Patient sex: M
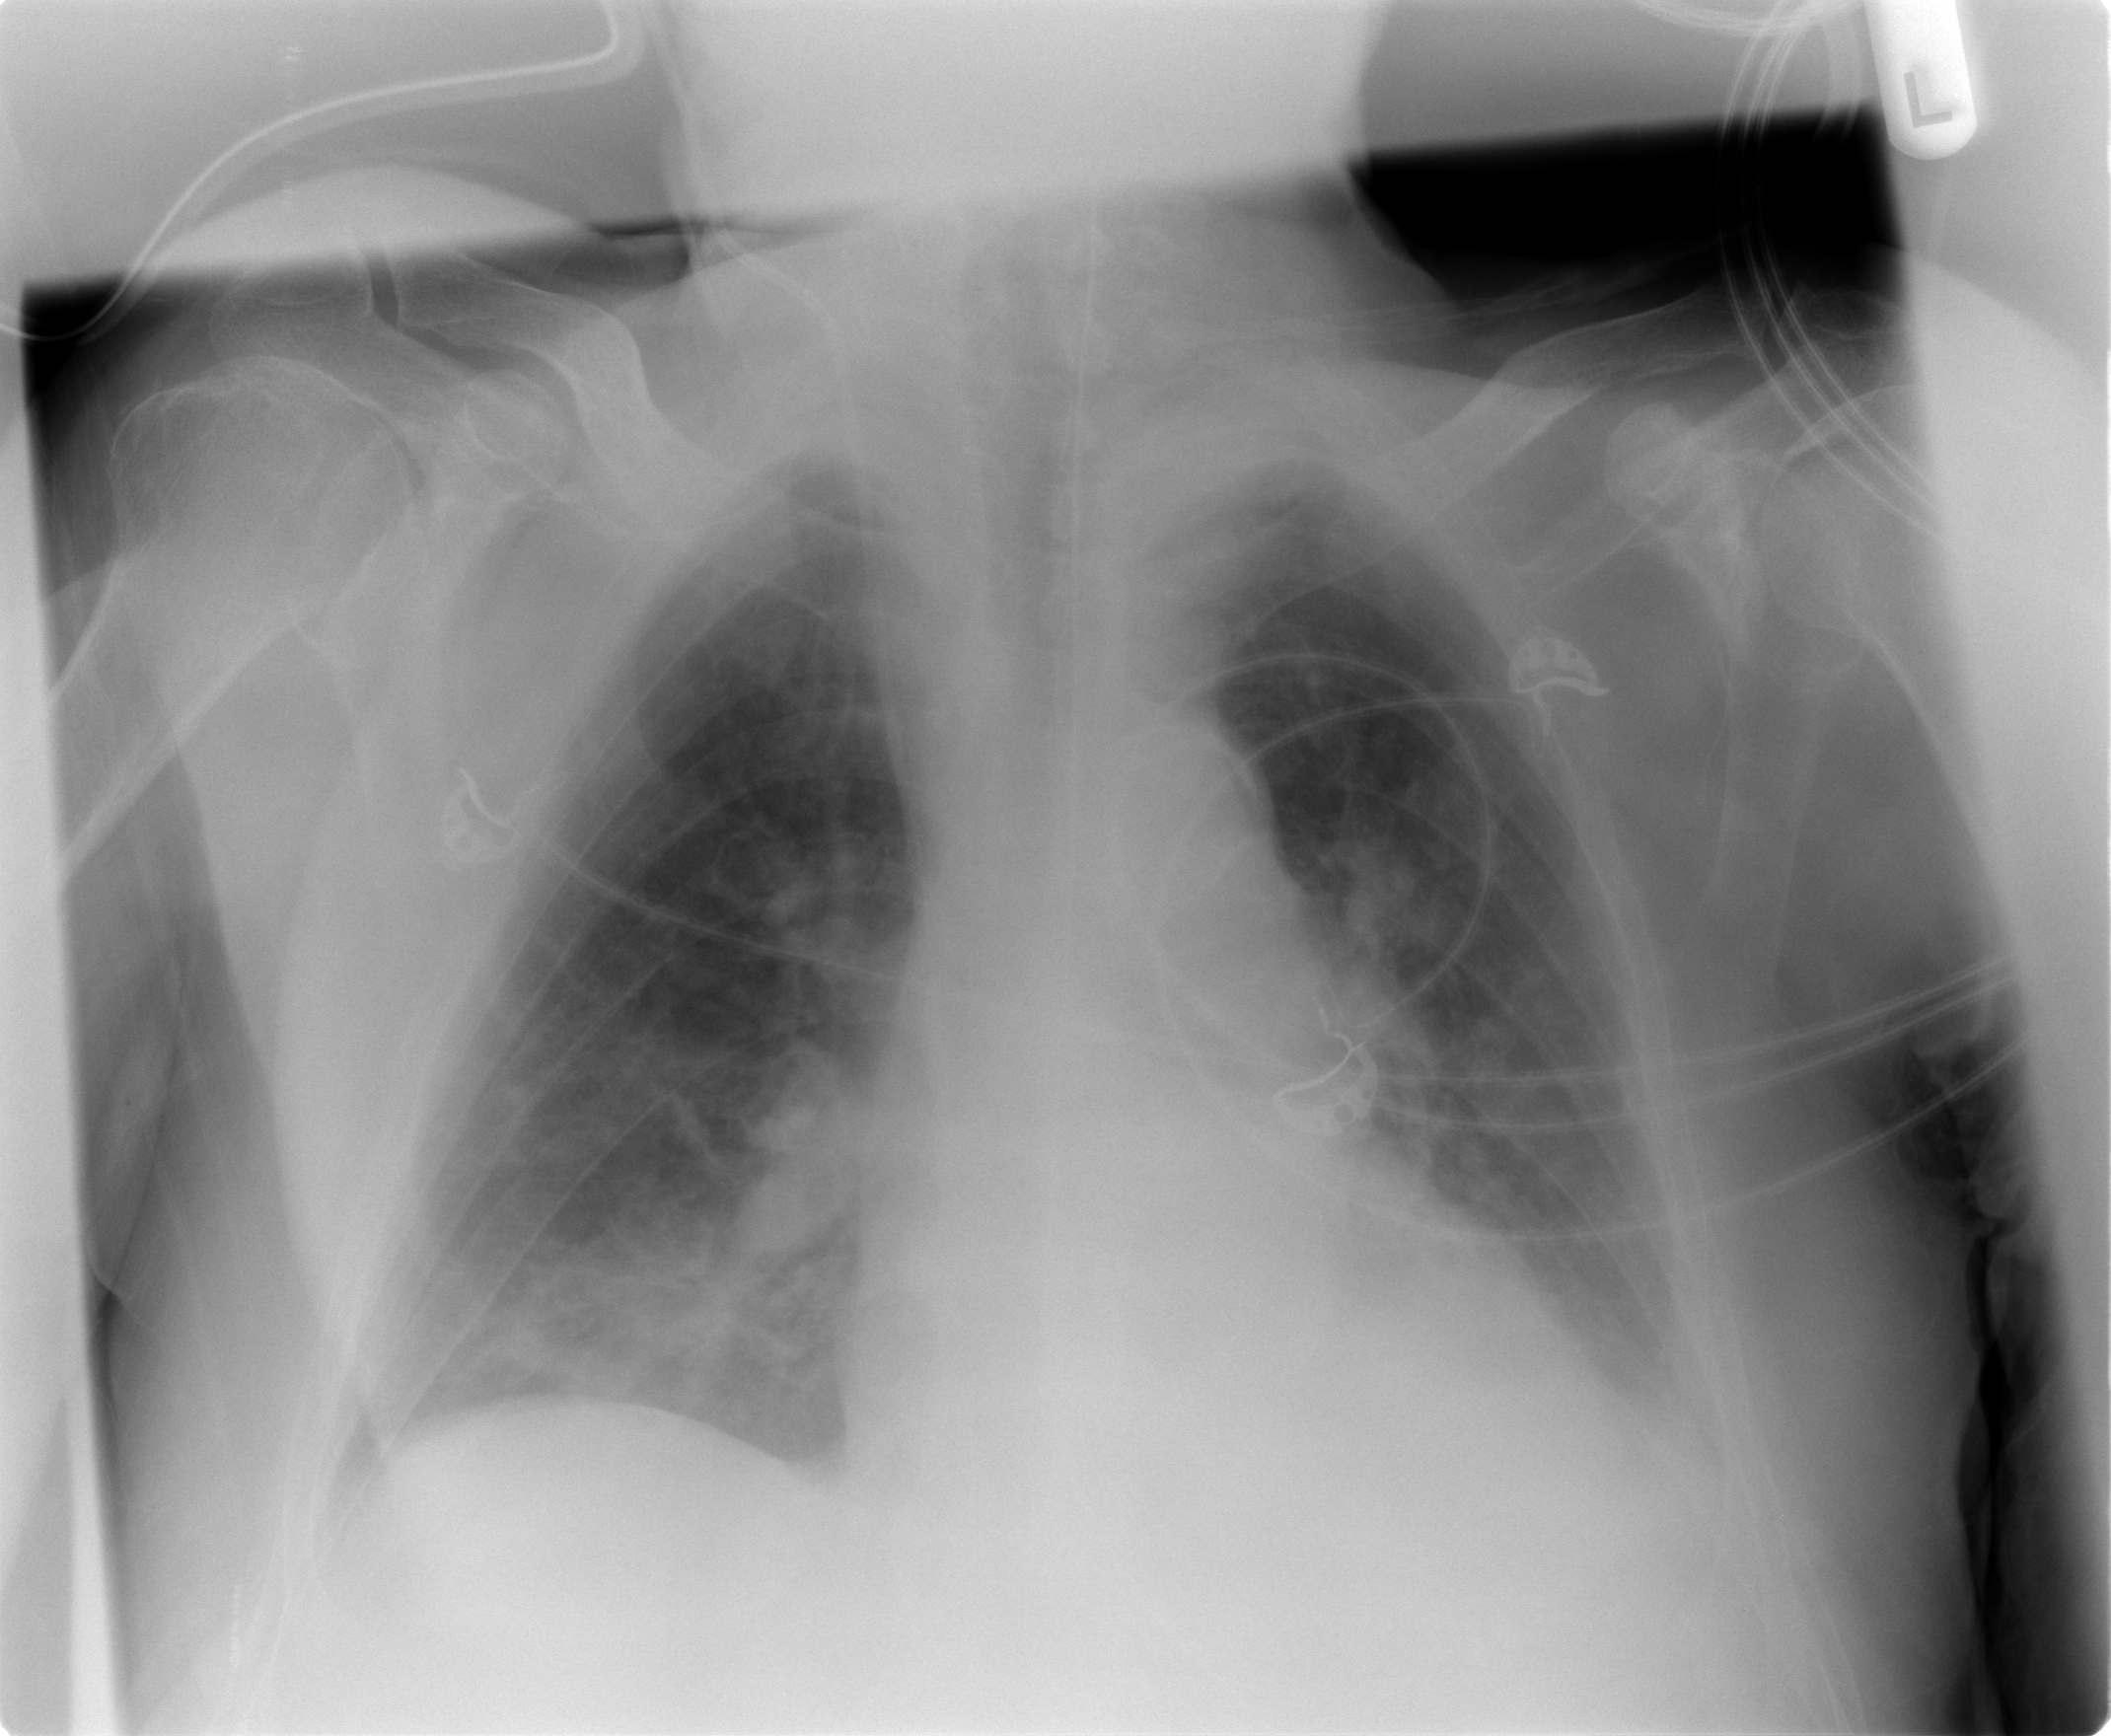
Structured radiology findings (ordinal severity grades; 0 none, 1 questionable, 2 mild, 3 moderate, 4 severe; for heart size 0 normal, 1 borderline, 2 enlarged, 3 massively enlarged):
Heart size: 0
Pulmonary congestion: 2
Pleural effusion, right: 1
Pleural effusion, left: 2
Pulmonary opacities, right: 2
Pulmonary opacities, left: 0
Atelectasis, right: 2
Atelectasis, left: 2